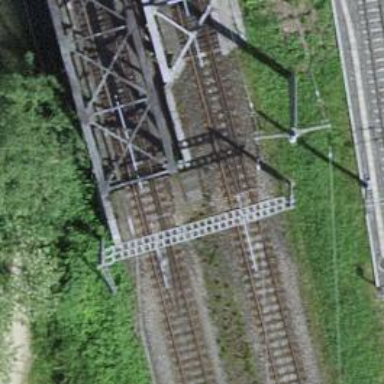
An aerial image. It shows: Railway bridge with electrified tracks and single rail.